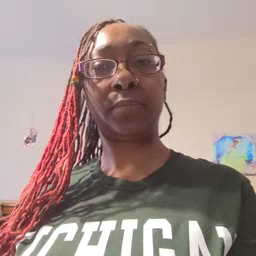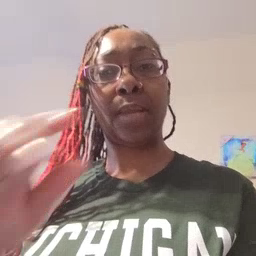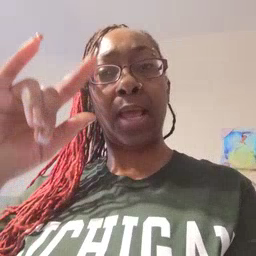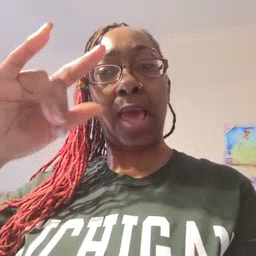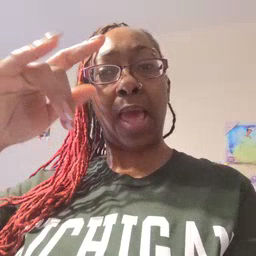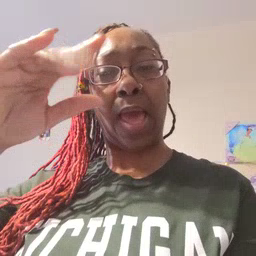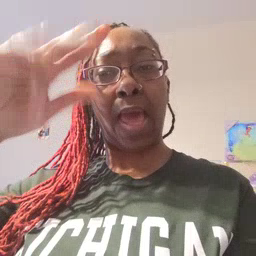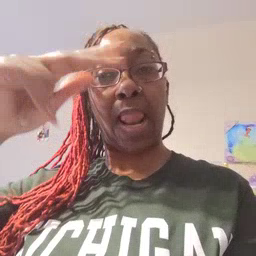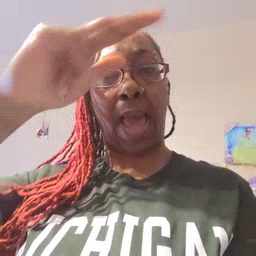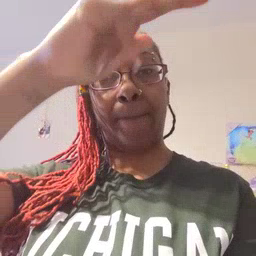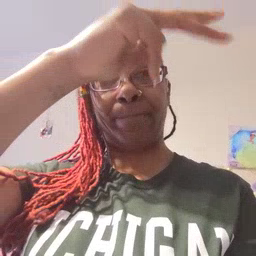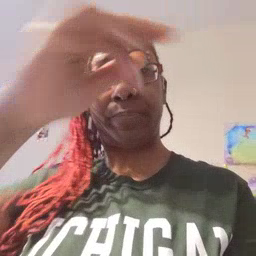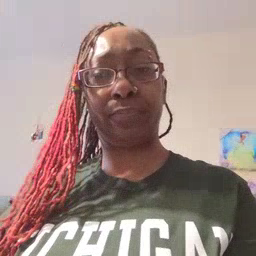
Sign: helicopter